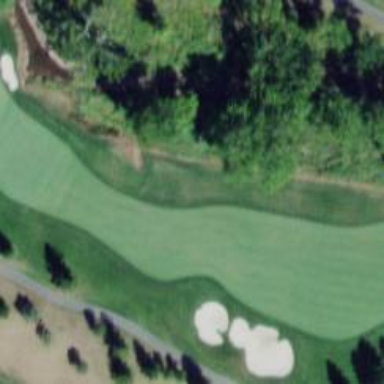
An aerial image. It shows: Golf hole.